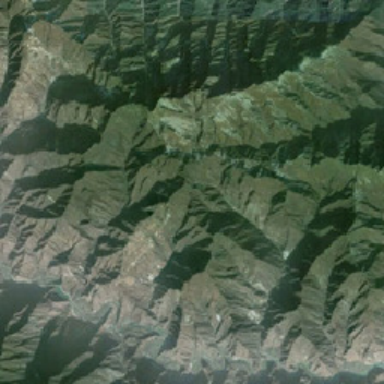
Along the valley there is a road along the winding river .